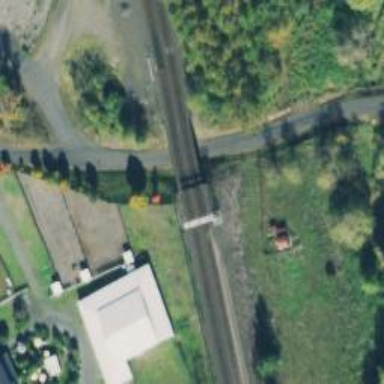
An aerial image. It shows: Railway signal.